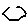
Label: hexagon